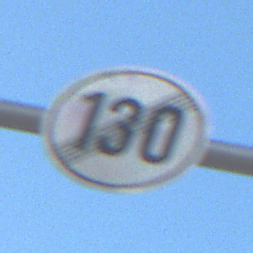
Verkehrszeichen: EndeGeschwindigkeit130
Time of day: SunriseSunset
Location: Outdoor (Suburban)
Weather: PartlyCloudy
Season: Winter
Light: Natural